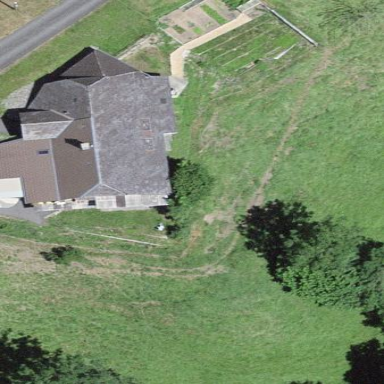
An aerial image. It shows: Farm building.